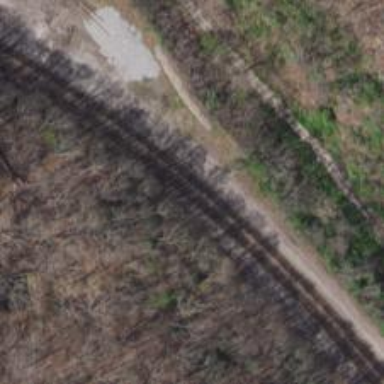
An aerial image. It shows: Railway track.